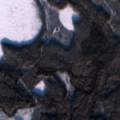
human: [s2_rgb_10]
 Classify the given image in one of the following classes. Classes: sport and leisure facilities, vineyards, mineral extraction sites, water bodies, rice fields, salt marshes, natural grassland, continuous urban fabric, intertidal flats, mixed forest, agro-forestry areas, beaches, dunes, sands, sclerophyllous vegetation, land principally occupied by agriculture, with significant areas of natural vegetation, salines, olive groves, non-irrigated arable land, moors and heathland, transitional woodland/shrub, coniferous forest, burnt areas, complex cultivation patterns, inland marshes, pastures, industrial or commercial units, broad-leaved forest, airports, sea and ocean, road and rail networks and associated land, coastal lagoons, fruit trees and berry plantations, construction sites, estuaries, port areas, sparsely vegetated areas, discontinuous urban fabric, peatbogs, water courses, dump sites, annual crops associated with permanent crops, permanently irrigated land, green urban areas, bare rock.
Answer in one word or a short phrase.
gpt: coniferous forest, transitional woodland/shrub, peatbogs